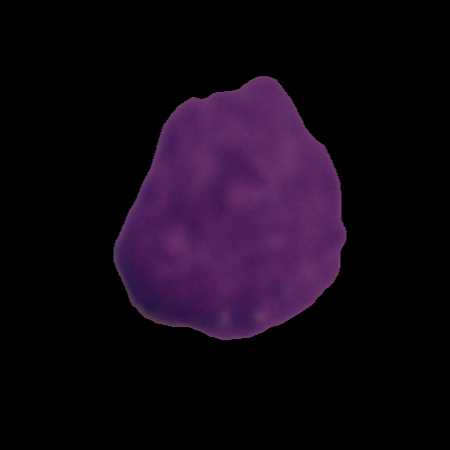
Label: cancer